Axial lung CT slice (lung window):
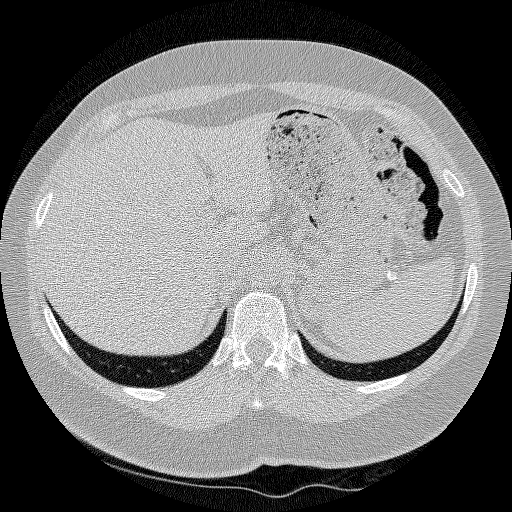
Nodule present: no